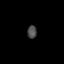
Tissue: lung
Cell type: Epithelial cells
Senescence score: 0.2338
Nuclear area (px): 119
Mean DAPI intensity: 75.303